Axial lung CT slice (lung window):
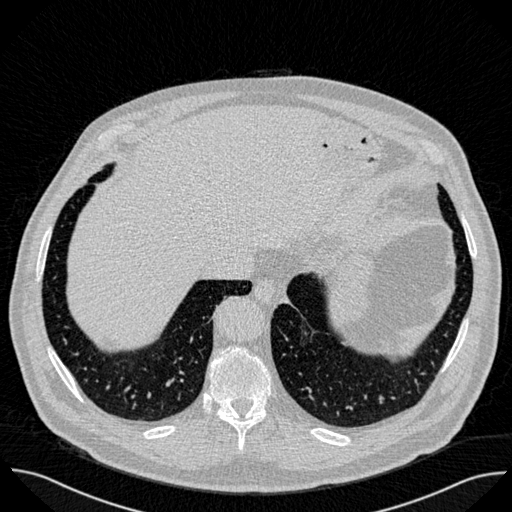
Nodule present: no